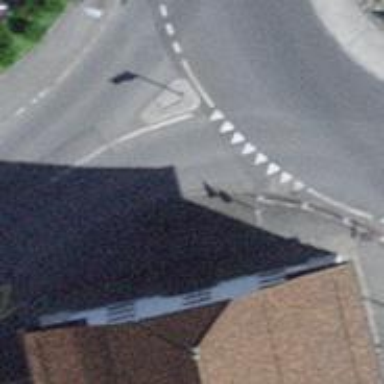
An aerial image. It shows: Road with "give way" sign.